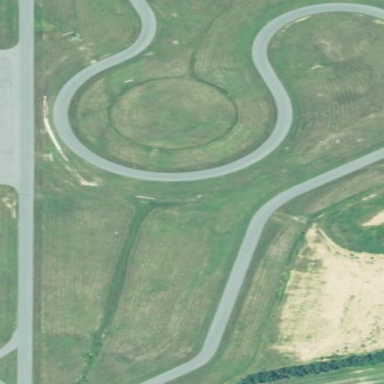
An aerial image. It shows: Raceway road.